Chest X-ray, AP view. Patient: 65 years old, sex F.
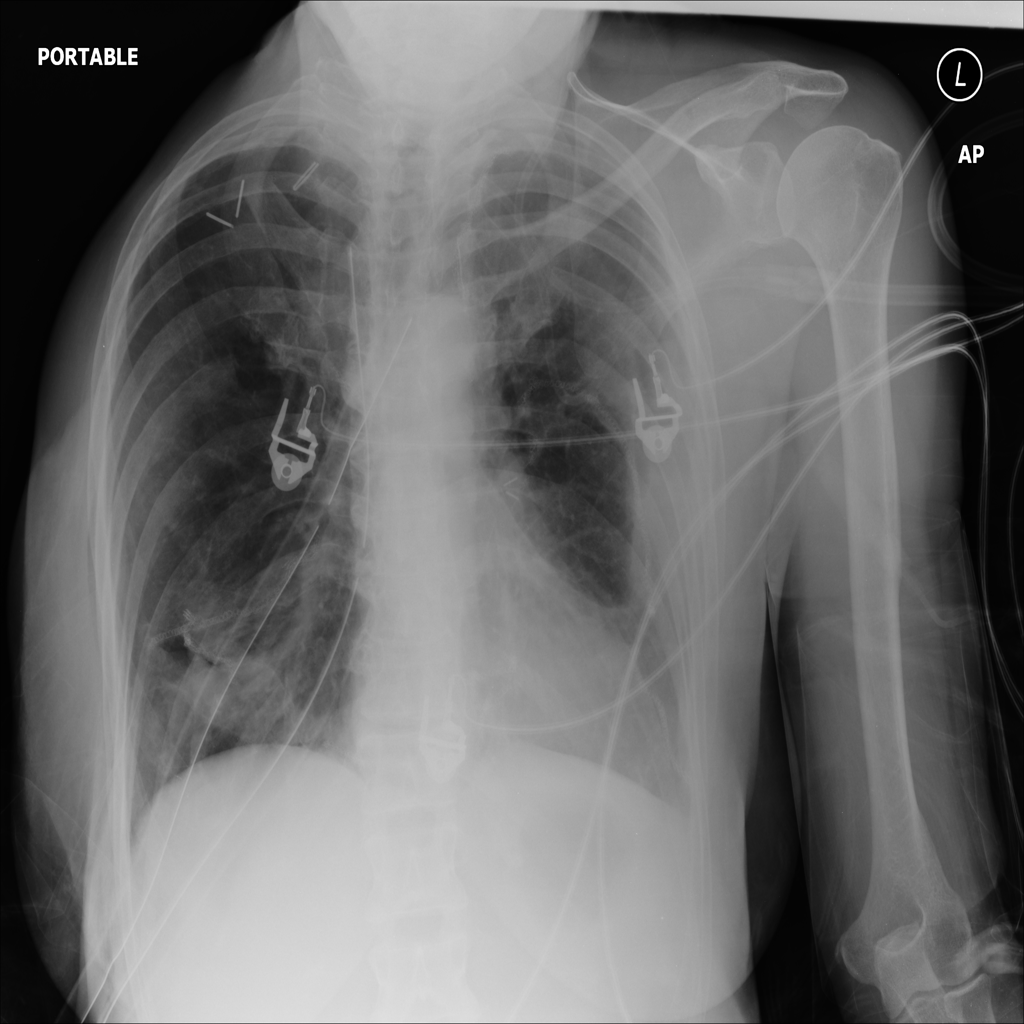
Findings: No Finding